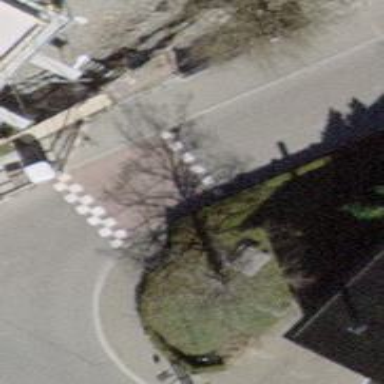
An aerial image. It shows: Table-style traffic calming feature.